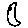
Label: moon